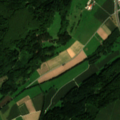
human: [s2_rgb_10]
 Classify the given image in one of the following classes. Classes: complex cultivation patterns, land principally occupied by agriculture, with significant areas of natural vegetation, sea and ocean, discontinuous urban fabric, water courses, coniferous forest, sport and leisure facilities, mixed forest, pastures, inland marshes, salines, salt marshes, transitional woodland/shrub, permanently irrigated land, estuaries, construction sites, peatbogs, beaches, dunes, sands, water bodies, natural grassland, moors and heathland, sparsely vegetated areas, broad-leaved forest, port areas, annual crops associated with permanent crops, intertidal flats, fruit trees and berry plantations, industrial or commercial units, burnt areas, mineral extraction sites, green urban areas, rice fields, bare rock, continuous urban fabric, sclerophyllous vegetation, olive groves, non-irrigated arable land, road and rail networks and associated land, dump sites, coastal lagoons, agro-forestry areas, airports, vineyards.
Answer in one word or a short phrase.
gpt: discontinuous urban fabric, non-irrigated arable land, complex cultivation patterns, mixed forest